Field crop: tomato
Growth stage: 1
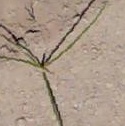
Species: cyperus